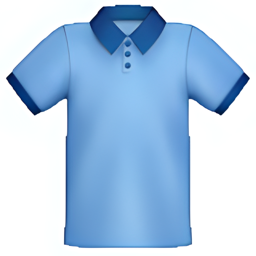
Name: t shirt
Emoji: 👕
Group: Objects
Sub-group: clothing